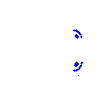
Particle: electron